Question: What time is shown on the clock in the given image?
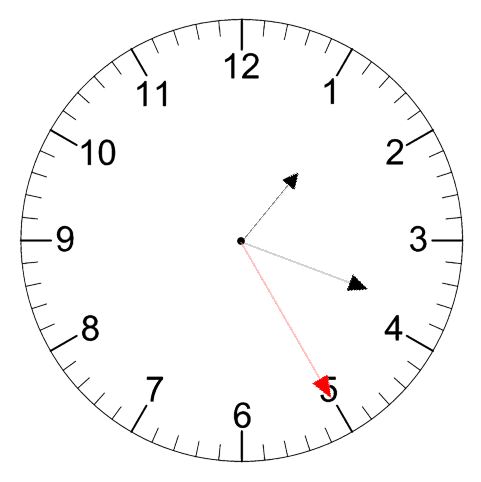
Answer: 01:18:25